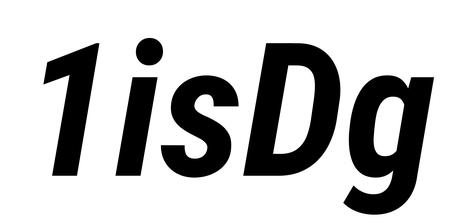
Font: Roboto-Italic_Condensed_Bold_Italic